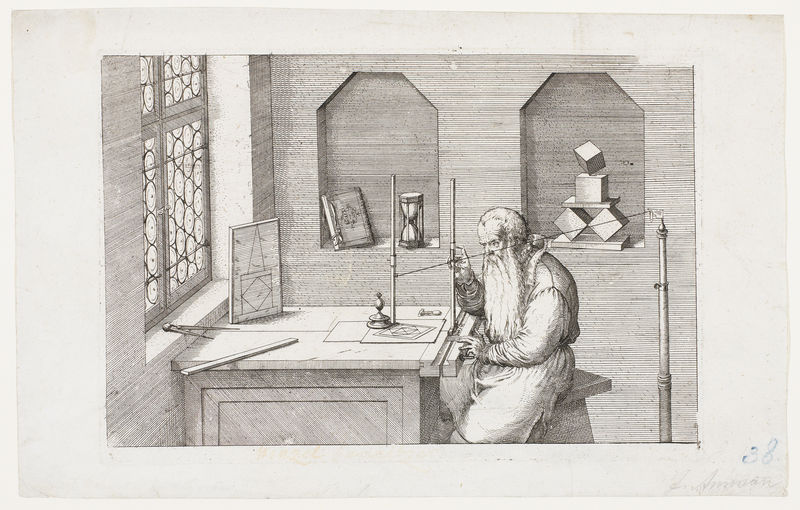
Titel: Portret Wenzel Jamnitzer, bezig met perspectivische berekeningen
Künstler: Jost Amman
Standort: Amsterdam
Institution: Rijksmuseum
Schlagwörter: mann, fenster, raum, tisch, zimmer, bart, interieur, innen, renaissance, arbeitszimmer, schreibtisch, buch, würfel, zeichnen, forscher, eieruhr, stundenglas, dürer, lineal, kupferstich, forschung, geometrie, nischen, goldener schnitt, mathematik, zirkel, sanduhr, mathematiker, versuchsaufbau